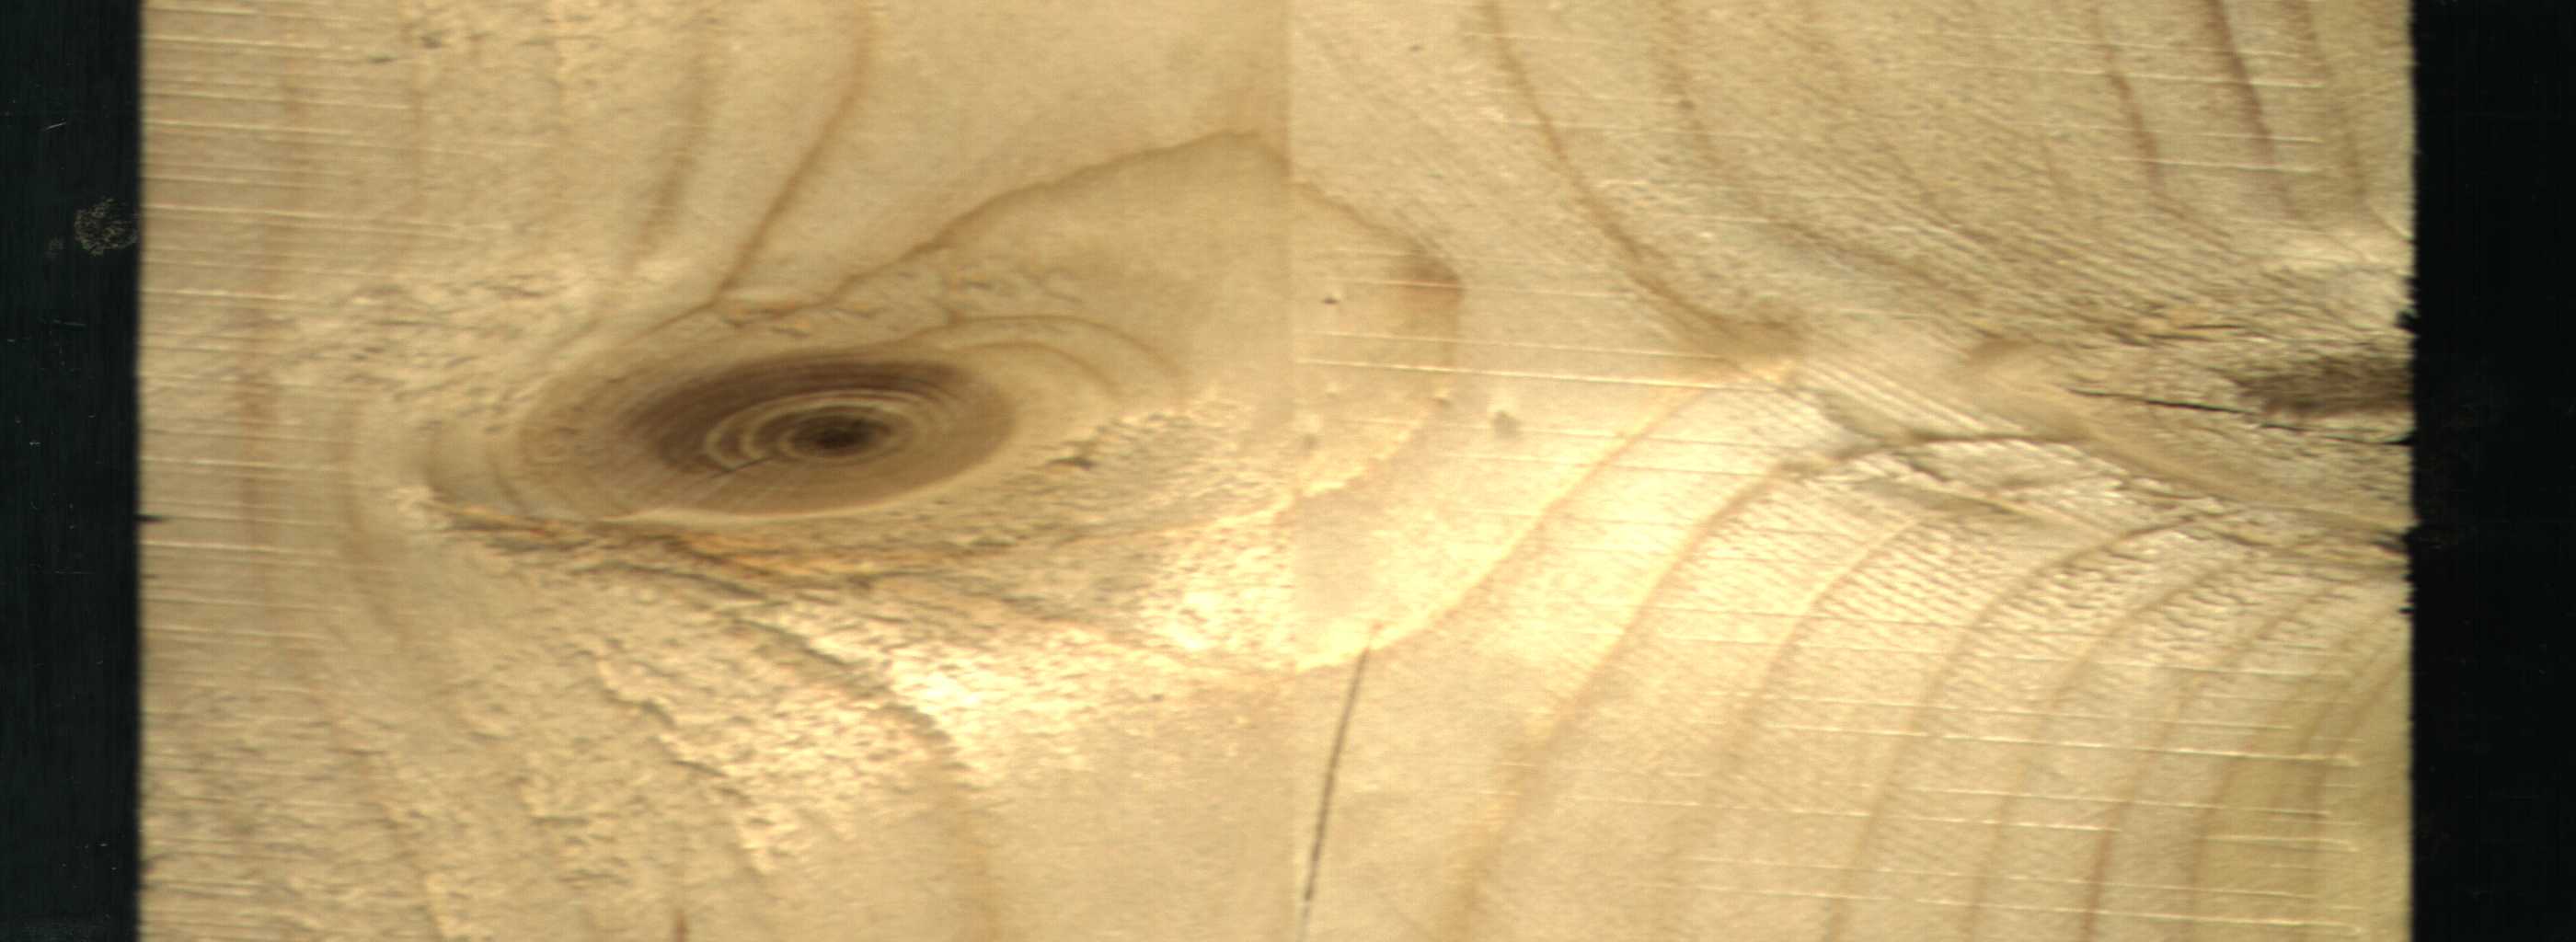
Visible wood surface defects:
Crack
knot_with_crack
Dead_Knot